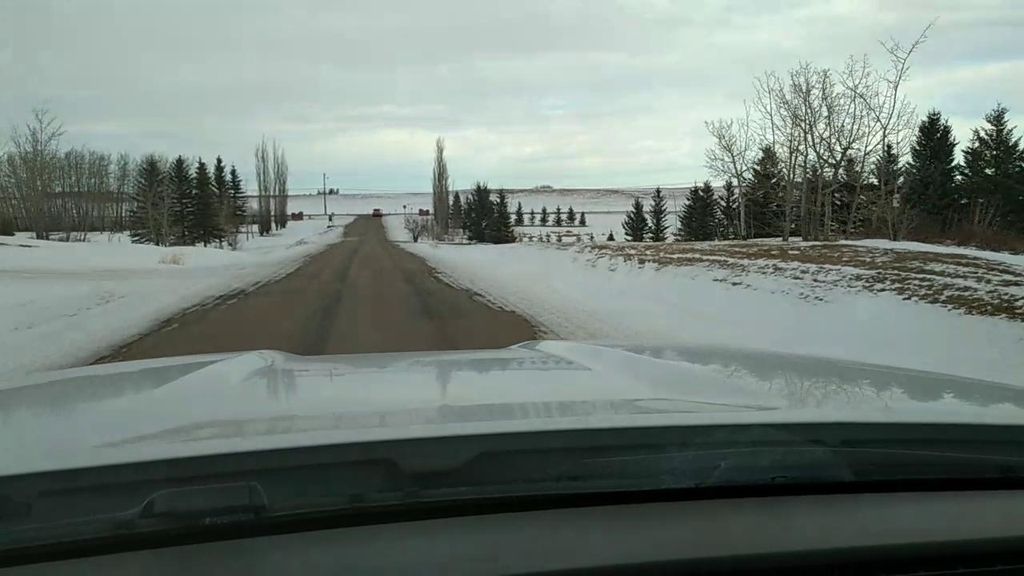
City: calgary